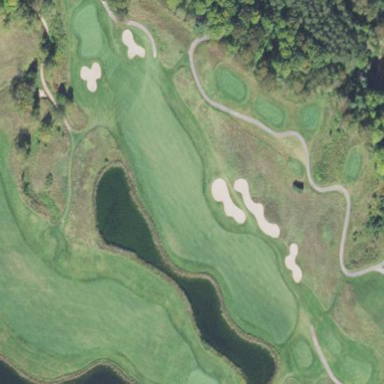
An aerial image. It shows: Rough area on grassy golf course.